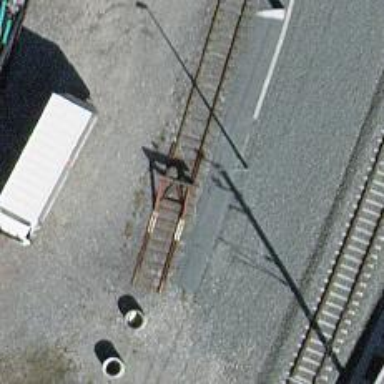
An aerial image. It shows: Railway buffer stop.